Field crop: maize
Growth stage: 1
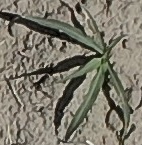
Species: sorghum